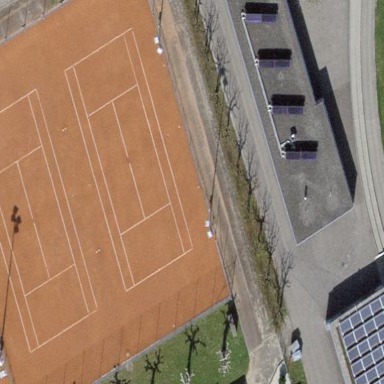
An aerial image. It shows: Clay tennis court pitch.